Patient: sex F, age 74
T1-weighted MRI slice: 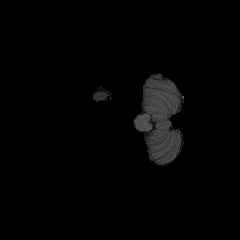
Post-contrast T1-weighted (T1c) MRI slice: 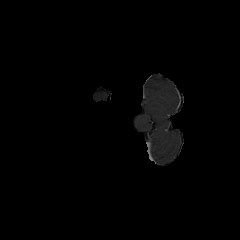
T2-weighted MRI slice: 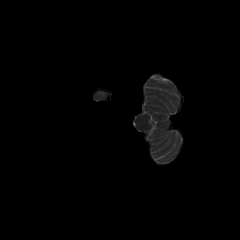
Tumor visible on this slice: no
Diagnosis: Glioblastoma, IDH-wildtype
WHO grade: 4